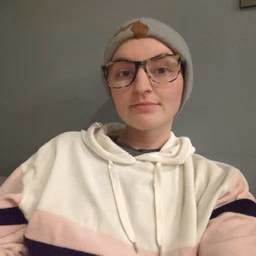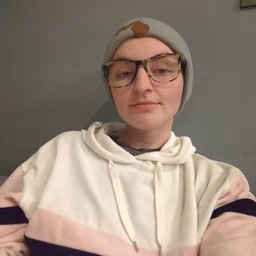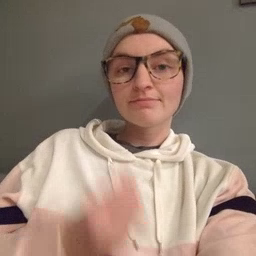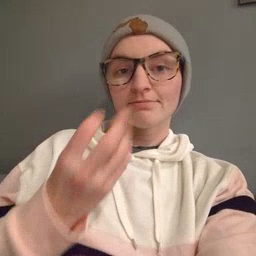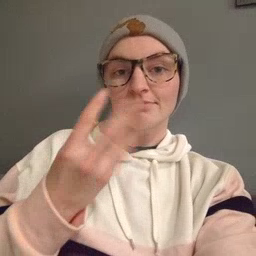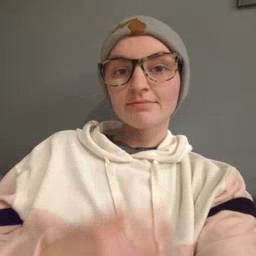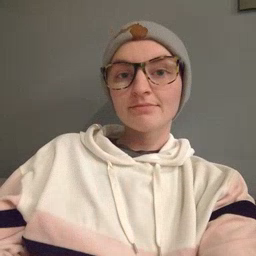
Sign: many